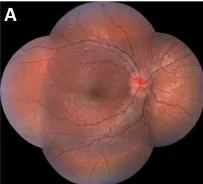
Bilateral optic neuropathy and retinopathy at presentation. (A, B), Widefield fundus color photographs demonstrating an asymmetric right greater than left optic disc edema and numerous patchy RPE abnormalities of the left posterior pole that are consistent with inflammatory lesions.
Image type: medical_photograph (other_medical_photograph)